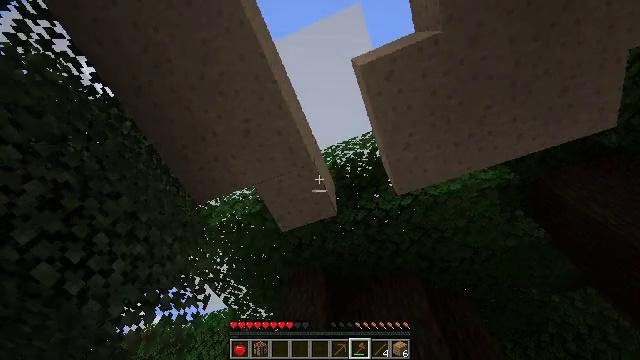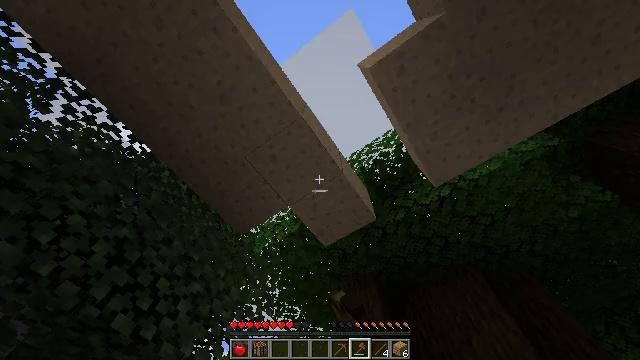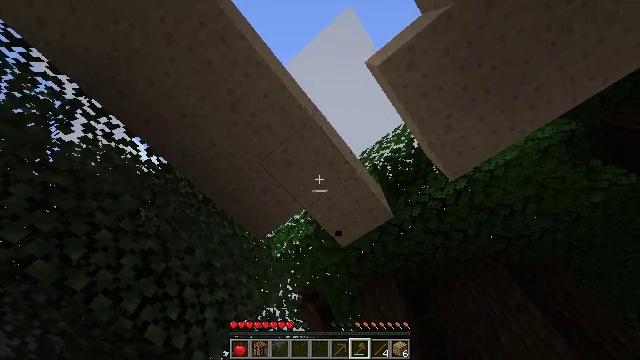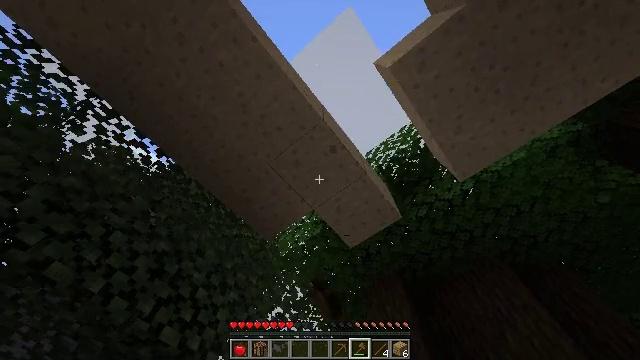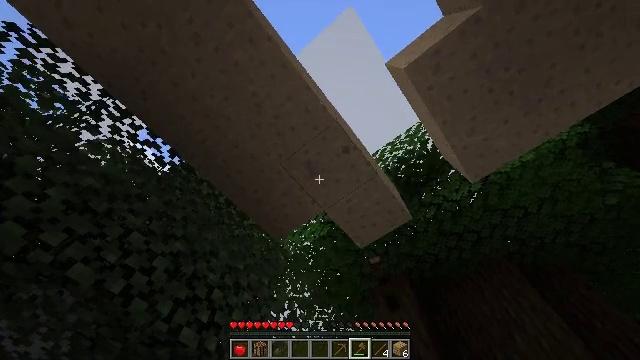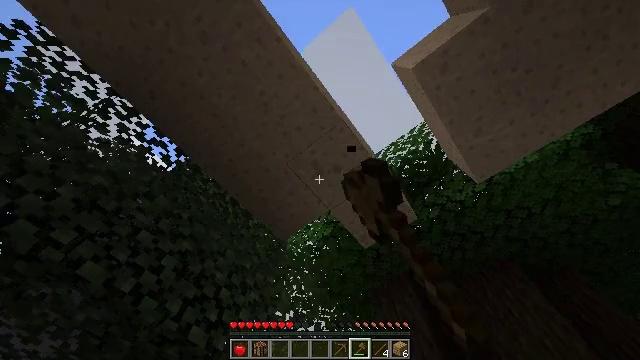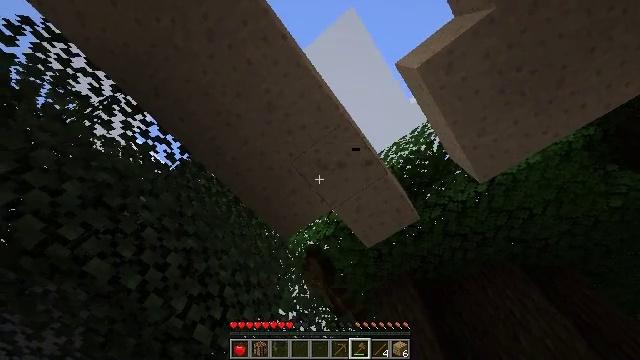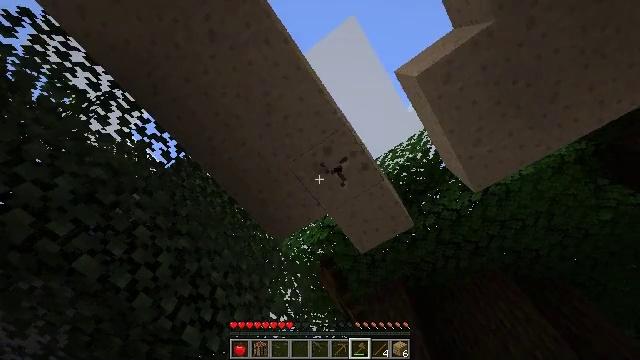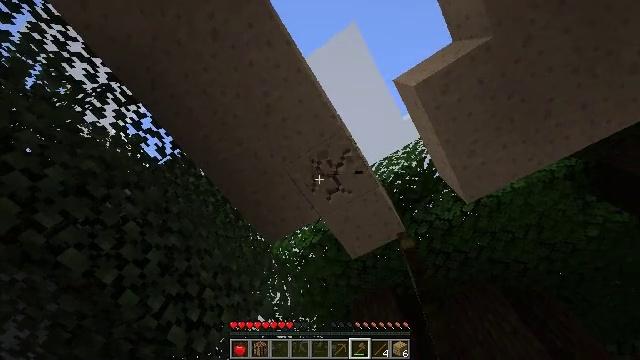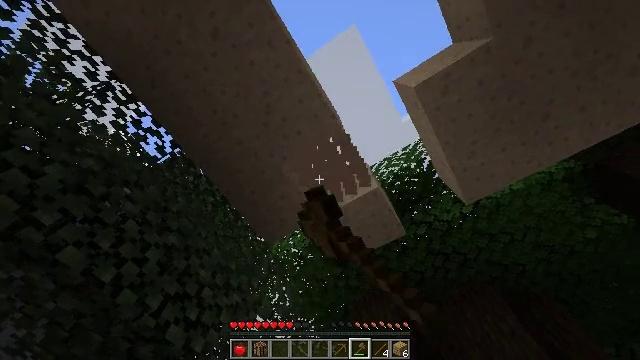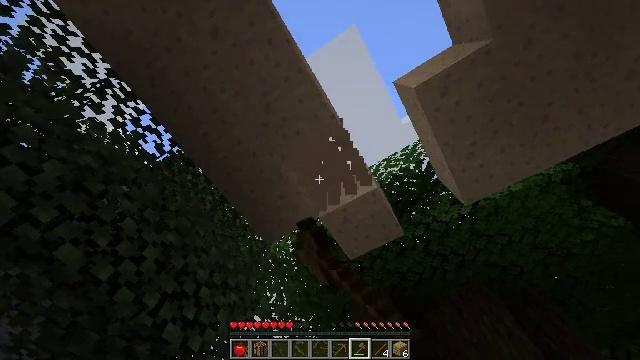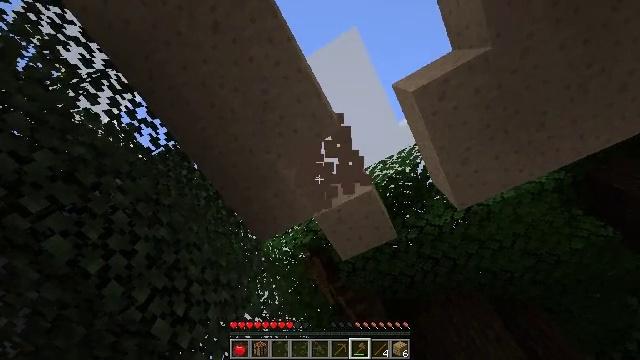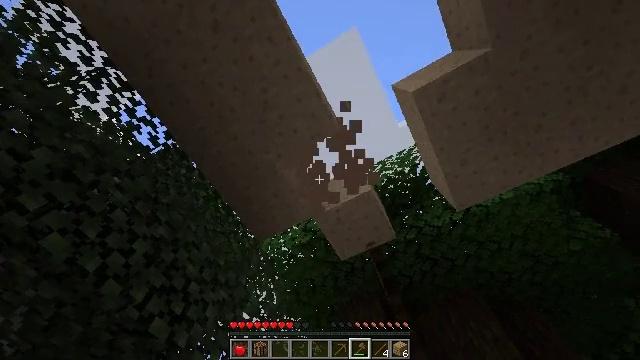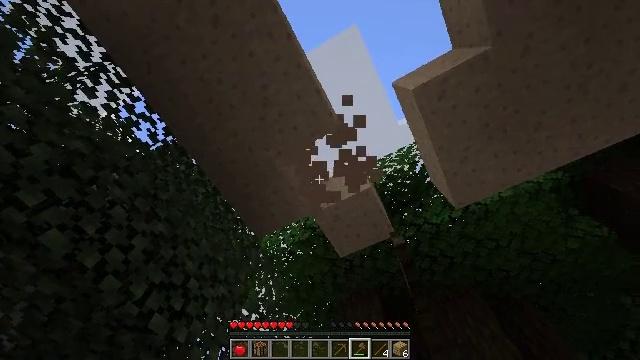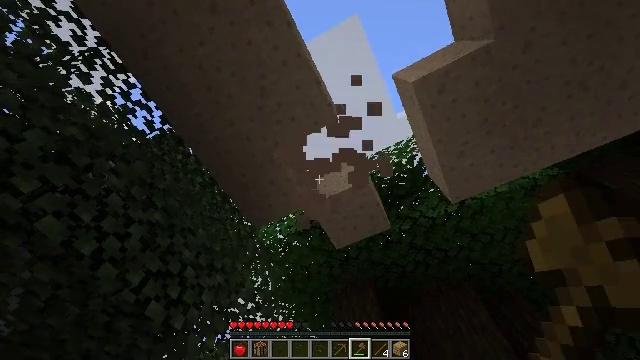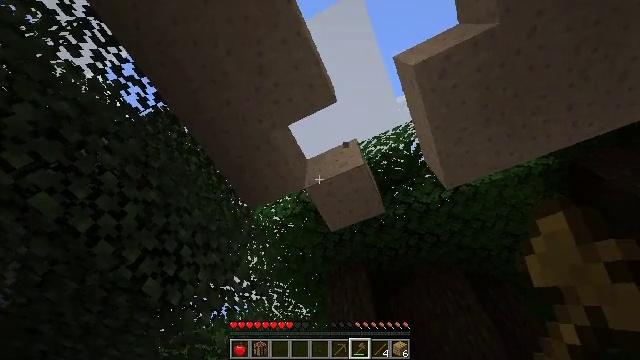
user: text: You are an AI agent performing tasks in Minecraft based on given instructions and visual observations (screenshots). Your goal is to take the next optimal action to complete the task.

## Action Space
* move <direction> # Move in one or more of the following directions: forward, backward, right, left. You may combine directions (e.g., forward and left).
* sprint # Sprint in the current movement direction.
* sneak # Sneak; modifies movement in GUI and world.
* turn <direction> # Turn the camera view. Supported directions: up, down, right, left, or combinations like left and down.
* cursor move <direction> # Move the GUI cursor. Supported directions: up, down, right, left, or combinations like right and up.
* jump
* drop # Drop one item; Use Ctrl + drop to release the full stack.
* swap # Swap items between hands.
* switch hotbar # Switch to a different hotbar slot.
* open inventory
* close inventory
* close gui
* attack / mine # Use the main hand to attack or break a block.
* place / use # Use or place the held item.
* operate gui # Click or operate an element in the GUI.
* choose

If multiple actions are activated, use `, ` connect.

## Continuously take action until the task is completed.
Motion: motion action
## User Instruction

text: Chop down the brown mushroom block.
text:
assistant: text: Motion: move left, turn left and up
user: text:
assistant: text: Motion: move left, turn left
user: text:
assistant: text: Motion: move left, attack / mine
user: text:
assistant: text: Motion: attack / mine
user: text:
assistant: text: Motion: attack / mine
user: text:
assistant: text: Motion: attack / mine
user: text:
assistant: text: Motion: turn right, attack / mine
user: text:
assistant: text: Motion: turn right, attack / mine
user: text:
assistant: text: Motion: attack / mine
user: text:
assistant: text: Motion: attack / mine
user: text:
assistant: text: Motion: turn right, attack / mine
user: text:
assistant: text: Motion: attack / mine
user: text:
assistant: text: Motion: attack / mine
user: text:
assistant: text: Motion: turn right and down, attack / mine
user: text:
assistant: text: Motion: turn right and down, attack / mine
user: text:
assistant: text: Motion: turn right and down
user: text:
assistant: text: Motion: move forward, turn right, attack / mine
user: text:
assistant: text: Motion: move forward, attack / mine
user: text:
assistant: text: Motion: move forward, attack / mine
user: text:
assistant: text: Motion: move forward, attack / mine
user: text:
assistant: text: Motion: attack / mine
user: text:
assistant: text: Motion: attack / mine
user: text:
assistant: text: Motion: turn right, attack / mine
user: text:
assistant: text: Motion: attack / mine
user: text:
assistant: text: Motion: attack / mine
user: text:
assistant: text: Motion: attack / mine
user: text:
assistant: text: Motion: turn up, attack / mine
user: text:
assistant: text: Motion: turn up, attack / mine
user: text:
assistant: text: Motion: turn up, attack / mine
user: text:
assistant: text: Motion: turn left and up, attack / mine